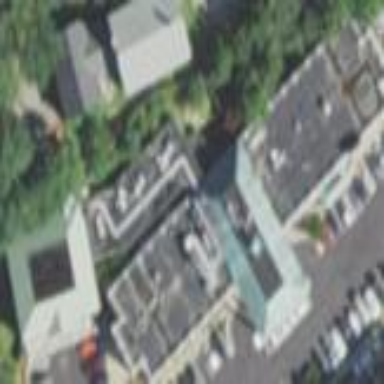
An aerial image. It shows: Hotel building.